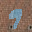
Label: 9